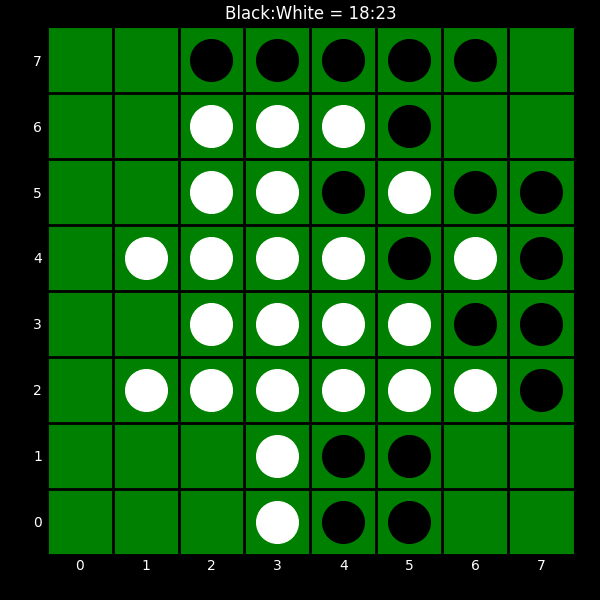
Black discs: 18
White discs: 23